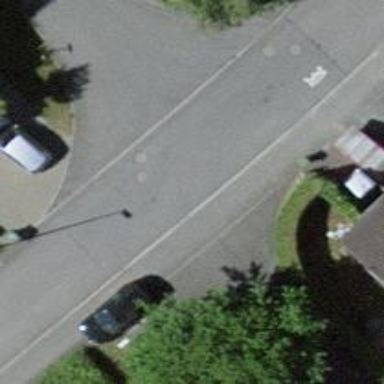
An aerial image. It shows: Unmarked crossing on the road.